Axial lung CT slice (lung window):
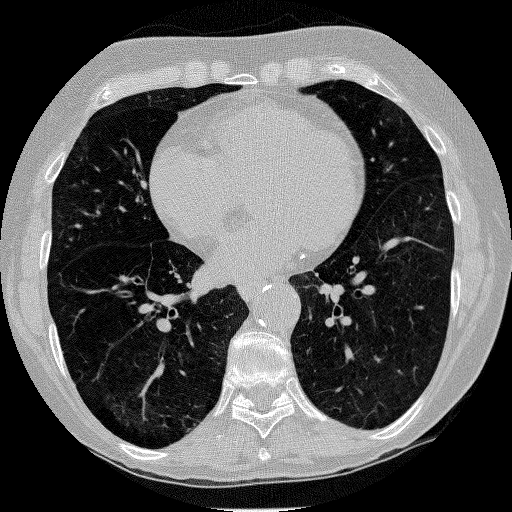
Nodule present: no